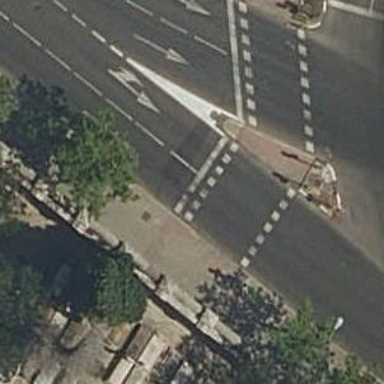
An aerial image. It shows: Crossing with traffic signals.